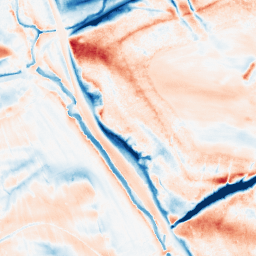
Category: classical
Decomposition family: gaussian_anisotropic
Decomposition parameters: sigma_x: 2
sigma_y: 10
Upsampling method: quintic
Upsampling parameters: scale: 2
Upsampling scale: 2